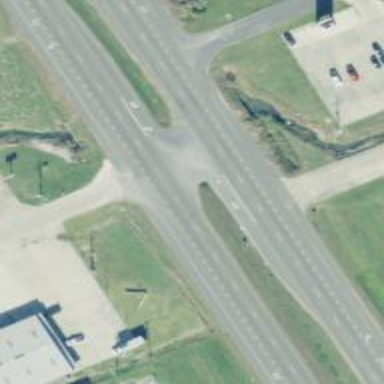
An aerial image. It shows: Trunk link highway.